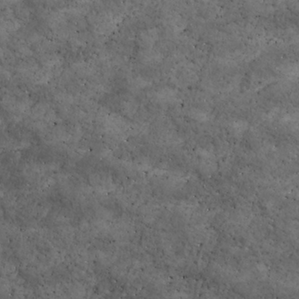
Label: non_frost